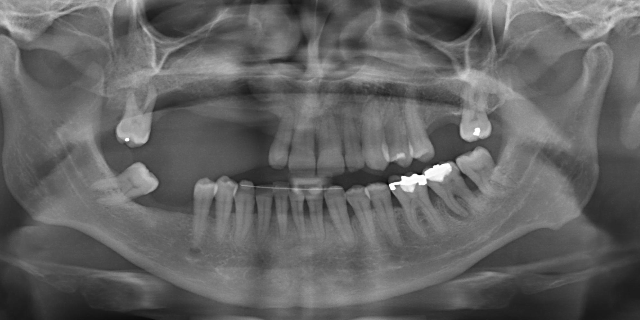
adult